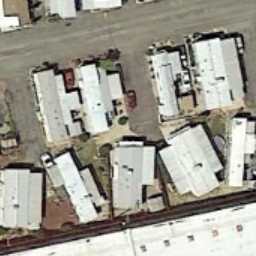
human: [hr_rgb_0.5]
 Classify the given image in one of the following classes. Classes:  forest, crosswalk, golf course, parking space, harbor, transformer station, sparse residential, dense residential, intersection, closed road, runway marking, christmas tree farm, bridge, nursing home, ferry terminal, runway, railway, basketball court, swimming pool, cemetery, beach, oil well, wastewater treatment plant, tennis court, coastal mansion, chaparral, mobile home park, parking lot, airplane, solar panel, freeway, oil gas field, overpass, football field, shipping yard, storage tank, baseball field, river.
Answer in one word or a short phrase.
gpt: mobile home park